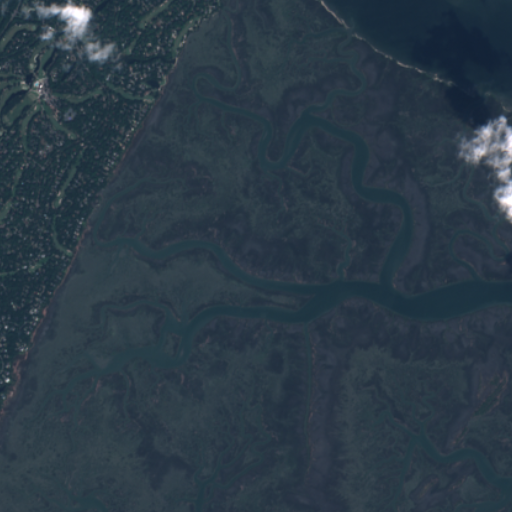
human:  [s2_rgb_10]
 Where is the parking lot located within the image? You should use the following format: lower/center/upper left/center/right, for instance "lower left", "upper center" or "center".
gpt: The parking lot is located in the upper left of the image.
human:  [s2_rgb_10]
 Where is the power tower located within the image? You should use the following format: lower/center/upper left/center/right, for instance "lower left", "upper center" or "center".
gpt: The power tower is located in the upper left of the image.
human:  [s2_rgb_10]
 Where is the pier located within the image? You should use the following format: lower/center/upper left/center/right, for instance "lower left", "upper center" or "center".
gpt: The pier is located in the center left of the image.
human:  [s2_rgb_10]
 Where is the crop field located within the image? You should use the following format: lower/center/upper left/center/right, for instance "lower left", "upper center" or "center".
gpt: There is no crop field in the image.